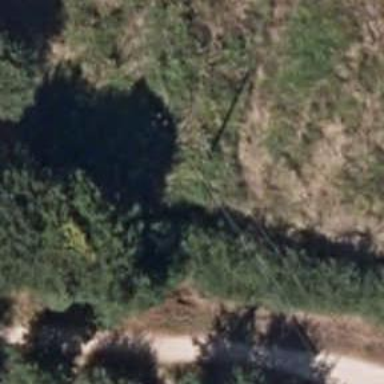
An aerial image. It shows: Minor power line.